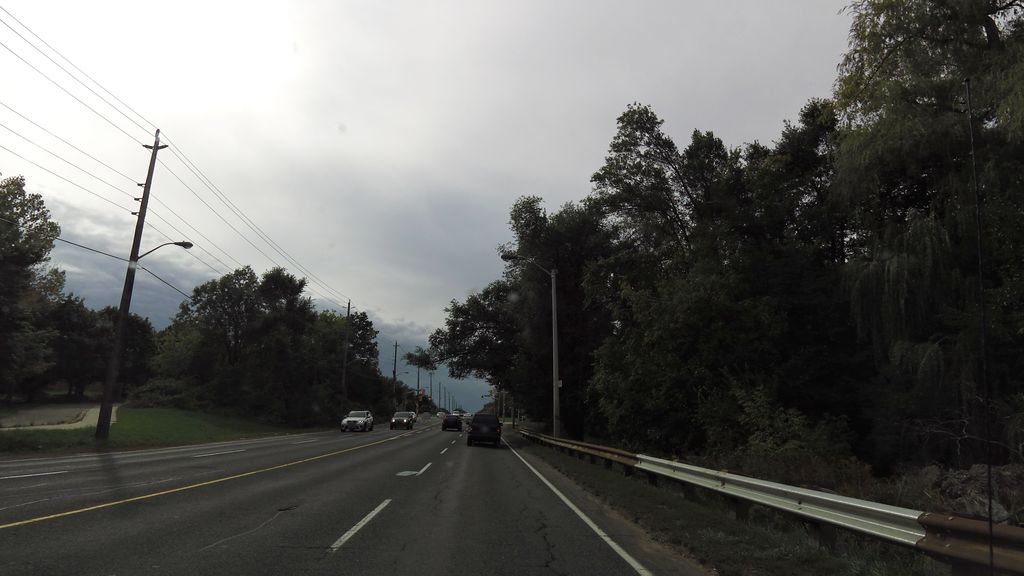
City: toronto